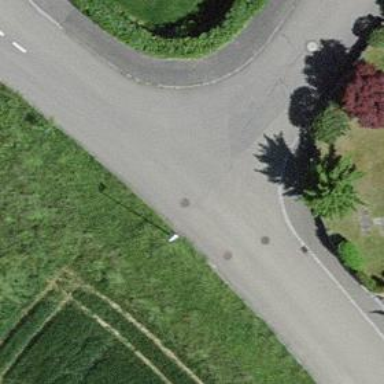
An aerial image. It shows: Unclassified road with asphalt surface.